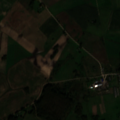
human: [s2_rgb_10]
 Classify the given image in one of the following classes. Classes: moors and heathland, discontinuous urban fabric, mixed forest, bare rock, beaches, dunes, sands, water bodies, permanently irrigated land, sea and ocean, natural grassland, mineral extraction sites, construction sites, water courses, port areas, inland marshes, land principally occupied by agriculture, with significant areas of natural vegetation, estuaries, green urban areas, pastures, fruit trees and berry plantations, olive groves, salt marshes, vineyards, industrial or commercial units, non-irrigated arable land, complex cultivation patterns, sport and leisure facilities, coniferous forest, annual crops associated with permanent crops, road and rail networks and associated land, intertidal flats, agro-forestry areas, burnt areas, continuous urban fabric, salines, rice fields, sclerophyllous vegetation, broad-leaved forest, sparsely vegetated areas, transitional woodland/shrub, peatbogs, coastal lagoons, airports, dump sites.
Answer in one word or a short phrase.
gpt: industrial or commercial units, non-irrigated arable land, pastures, land principally occupied by agriculture, with significant areas of natural vegetation